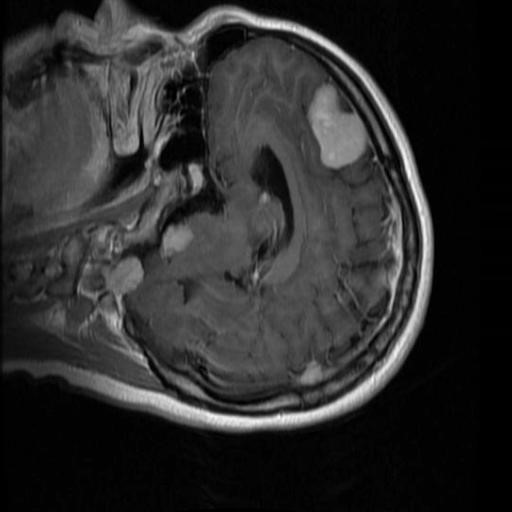
Label: brain_menin